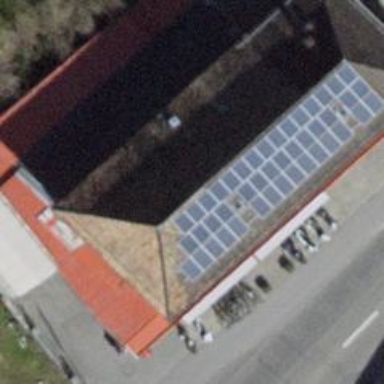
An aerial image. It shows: Commercial building.